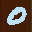
Label: 0